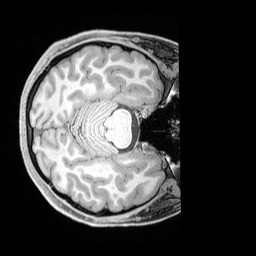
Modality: T1w
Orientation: axial
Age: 22
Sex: female
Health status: healthy
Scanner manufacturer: siemens
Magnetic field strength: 3 T
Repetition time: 1.65 s
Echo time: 0.00182 s